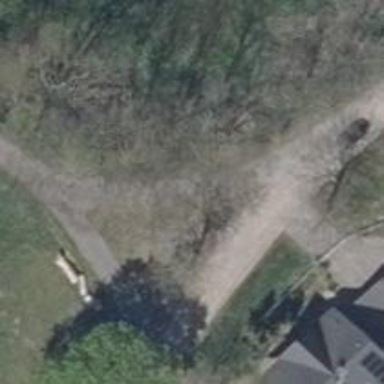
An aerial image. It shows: Well-maintained track road with grade 1 tracktype.